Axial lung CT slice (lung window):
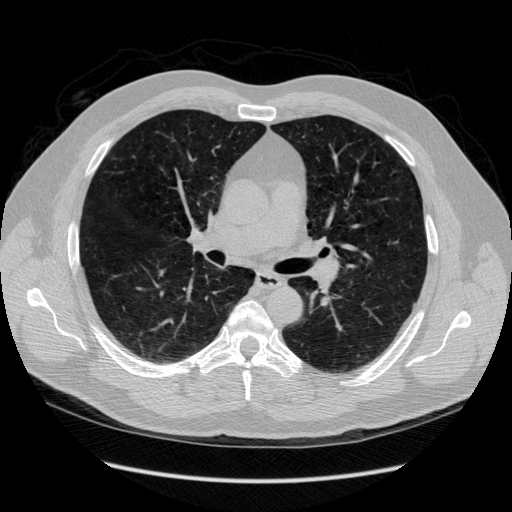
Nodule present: no